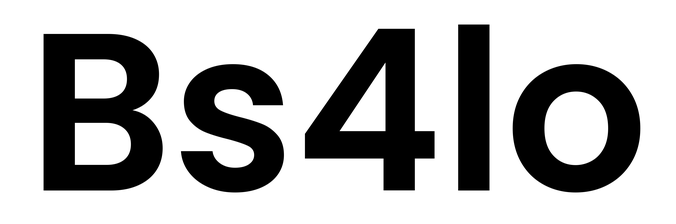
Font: Poppins-SemiBold